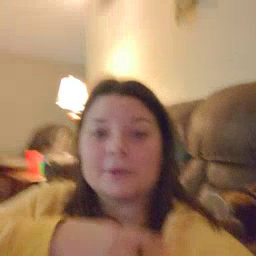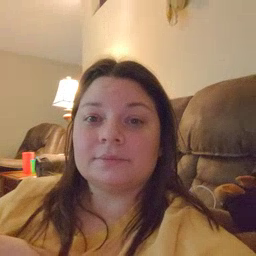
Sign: arm